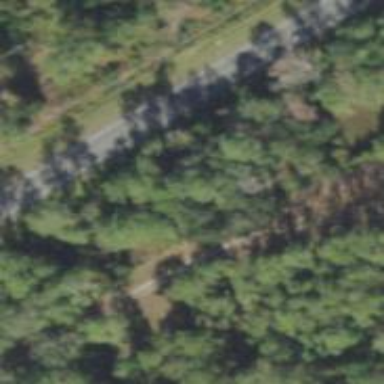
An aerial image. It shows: Abandoned road.